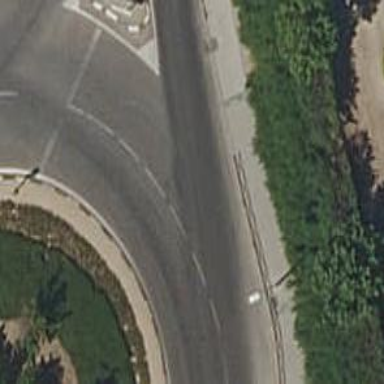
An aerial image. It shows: Asphalt road in residential area leading to roundabout.